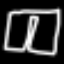
Label: pants